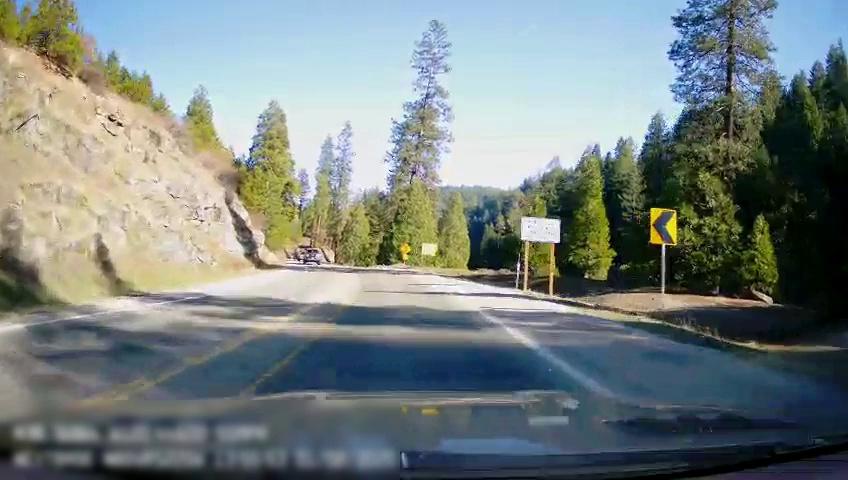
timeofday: Day
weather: Sunny
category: Drivable Space
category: Vehicles | SUV
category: Lanes | Alternate Lane
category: Lanes | Opposite Lane
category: Lanes | Current Lane
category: Lanes | Opposite Lane
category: Lanes | Opposite Lane
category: Traffic | Signs
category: Traffic | Signs
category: Traffic | Signs
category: Traffic | Signs